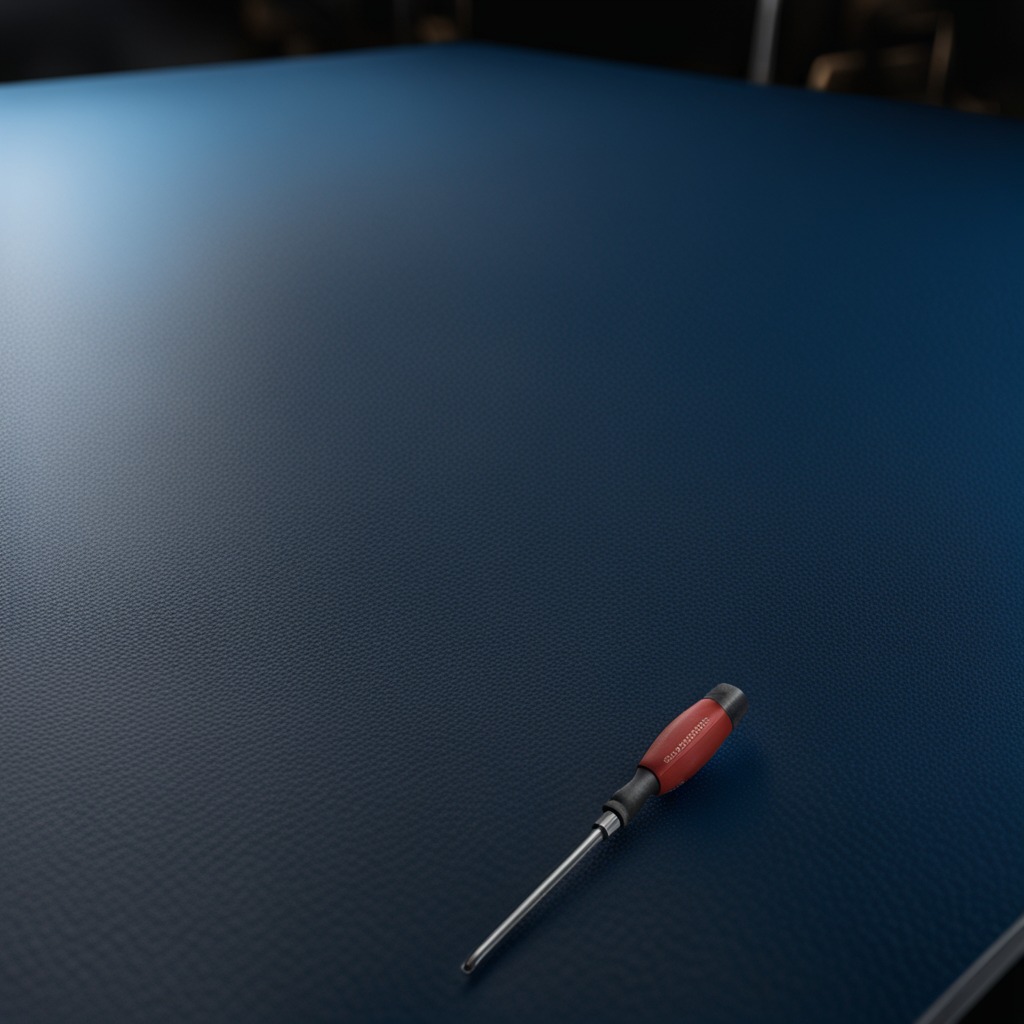
A screwdriver is lying on the clean granite tabletop covered with a blue rubber mat inside a workshop at night dim ambient light soft shadows worn but beneath the mat